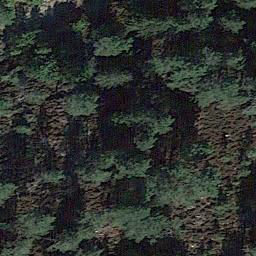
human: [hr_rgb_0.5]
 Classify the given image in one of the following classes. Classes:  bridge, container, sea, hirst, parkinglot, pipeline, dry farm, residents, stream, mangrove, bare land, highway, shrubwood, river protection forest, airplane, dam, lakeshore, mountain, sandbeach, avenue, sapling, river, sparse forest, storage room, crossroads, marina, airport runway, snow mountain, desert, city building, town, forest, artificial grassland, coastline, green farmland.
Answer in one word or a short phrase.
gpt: forest